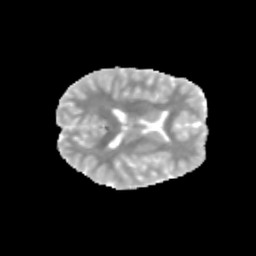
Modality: MD
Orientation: axial
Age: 11
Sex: male
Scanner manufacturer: siemens
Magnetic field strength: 3 T
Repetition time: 3.8 s
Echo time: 0.07 s